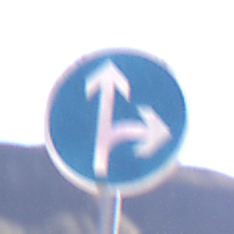
Verkehrszeichen: VorgeschriebeneFahrtrichtungGeradeausOderRechts
Umgebung: Outdoor, Nature
Tageszeit: Midday
Wetter: Clear
Licht: Natural
Jahreszeit: NotSpecified
Kontrast: HighContrast